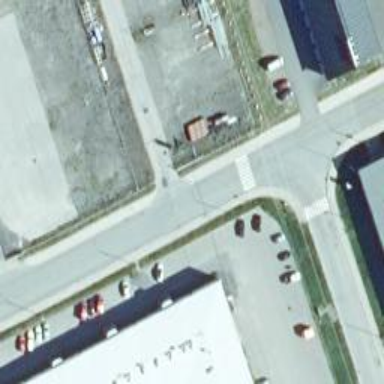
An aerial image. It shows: Uncontrolled road crossing.